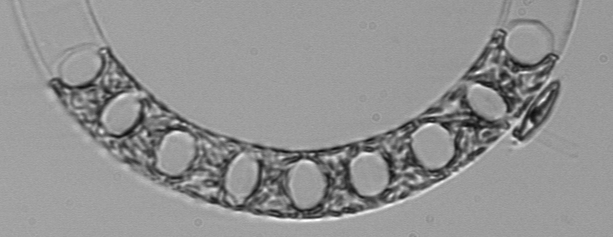
Label: Eucampia